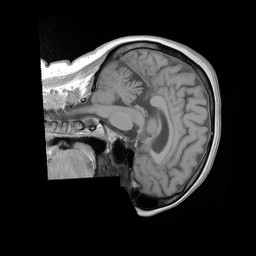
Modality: T1w
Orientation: sagittal
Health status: ill
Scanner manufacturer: siemens
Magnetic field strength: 3 T
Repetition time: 0.4 s
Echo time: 0.00272 s